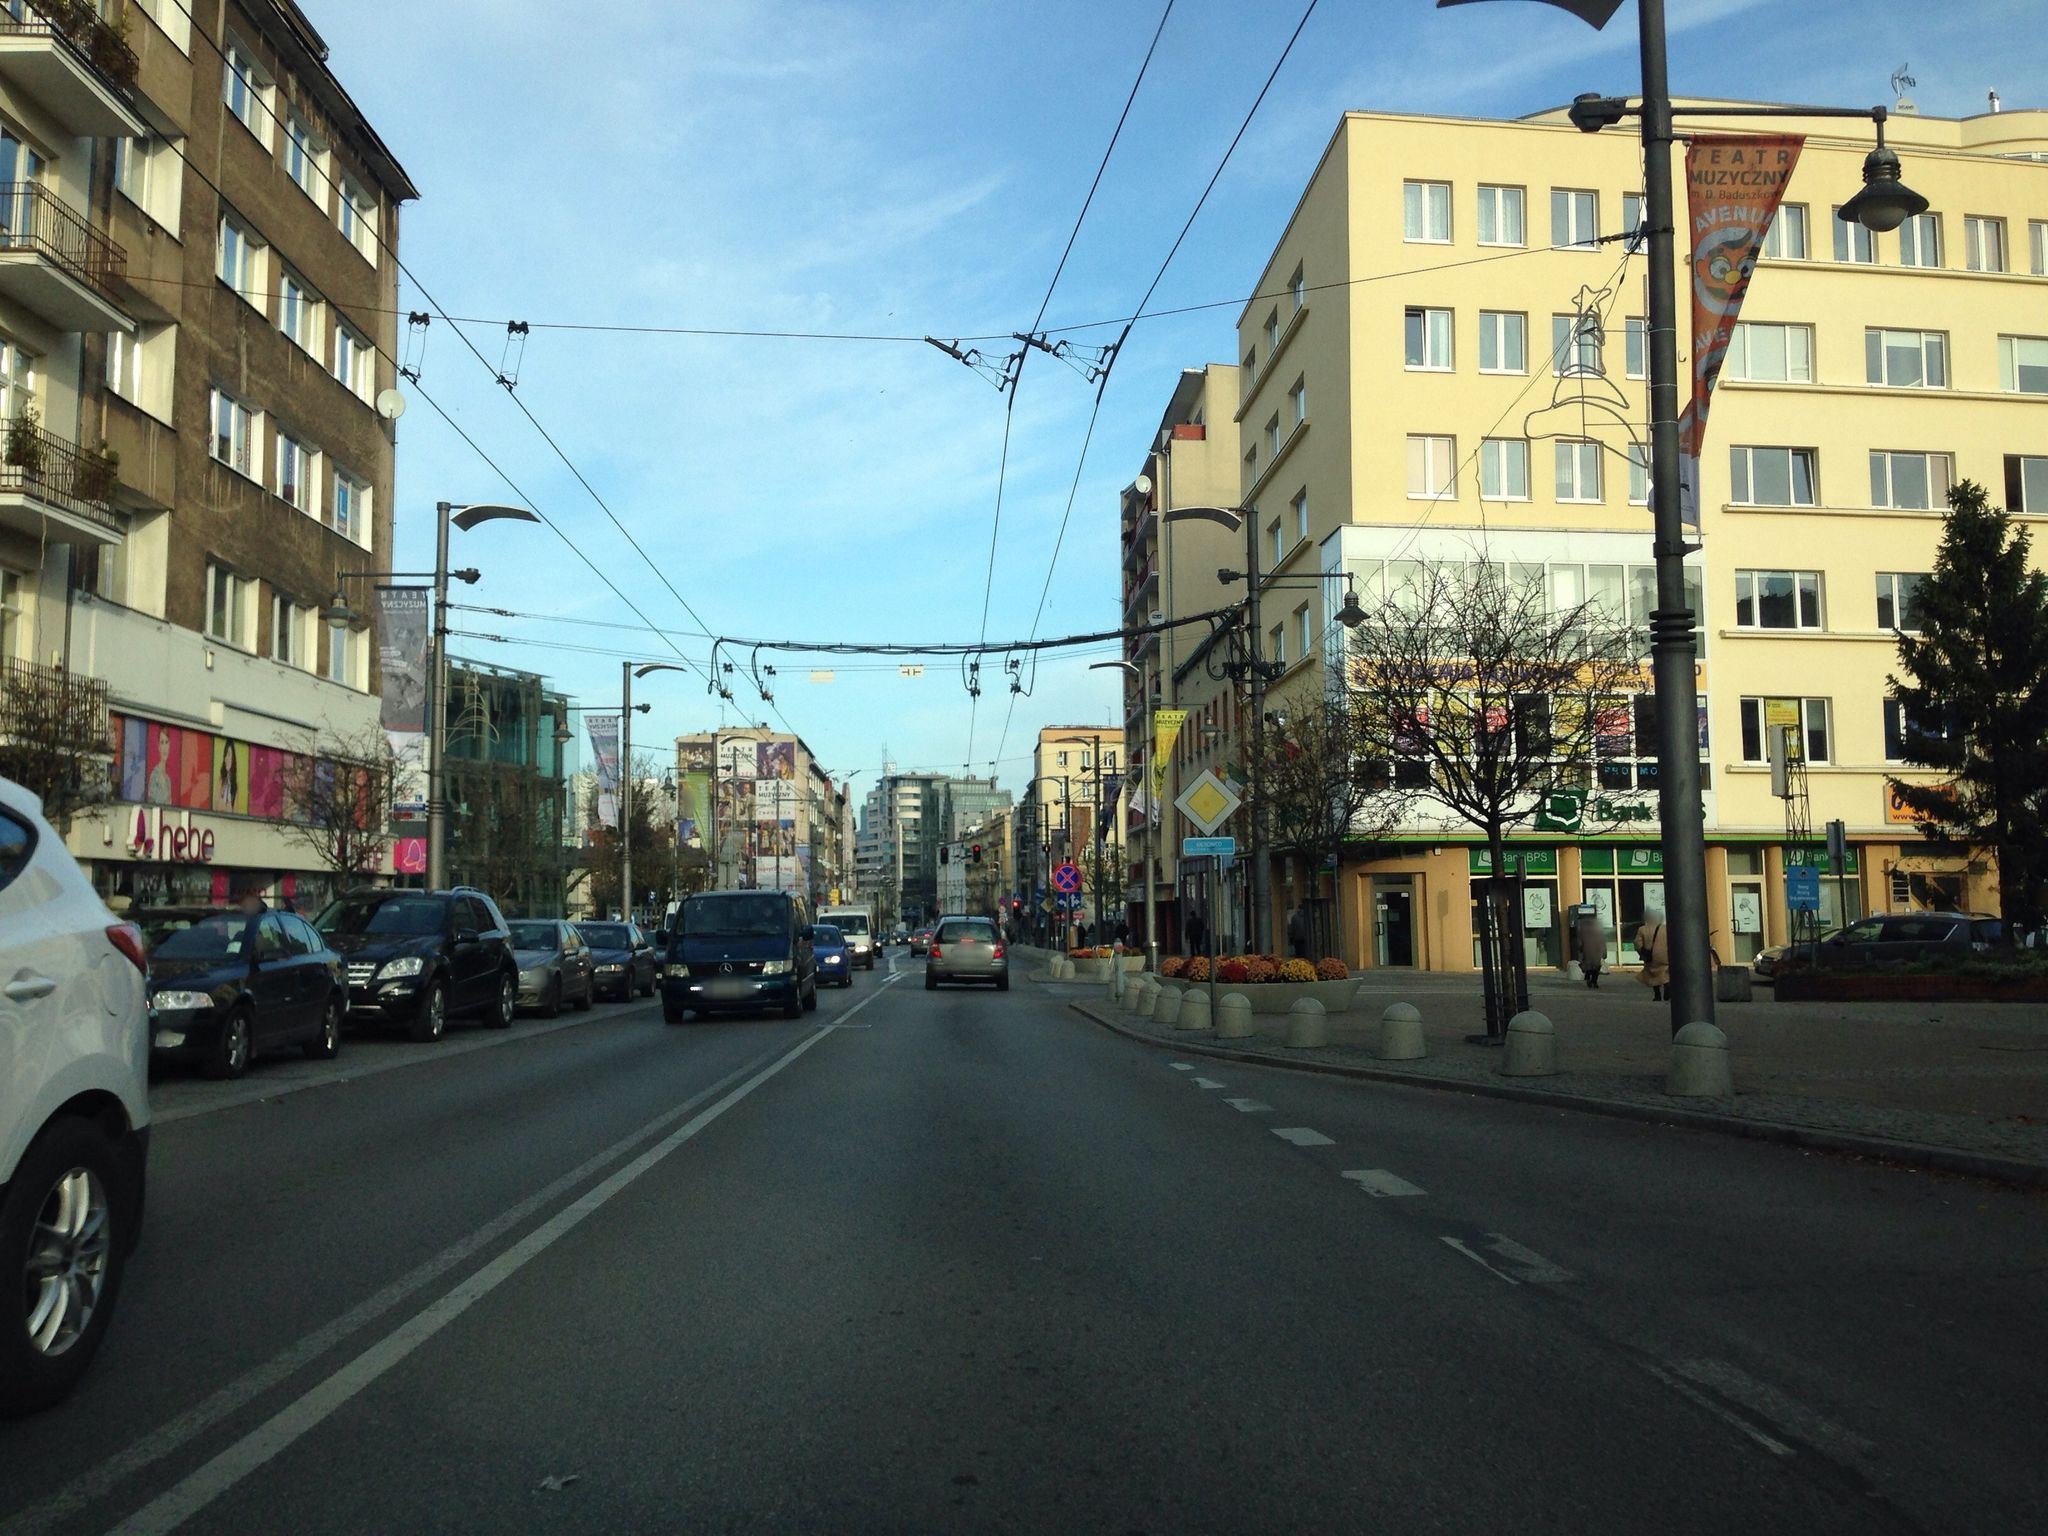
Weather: clear
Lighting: day
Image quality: good
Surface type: driving surface
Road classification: bus_stop
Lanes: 2
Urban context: urban centre
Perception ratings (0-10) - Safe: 3.12, Lively: 9, Beautiful: 5.73, Boring: 2.74, Depressing: 3.8, Wealthy: 5.71